Field crop: tomato
Growth stage: 1
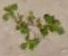
Species: portulaca